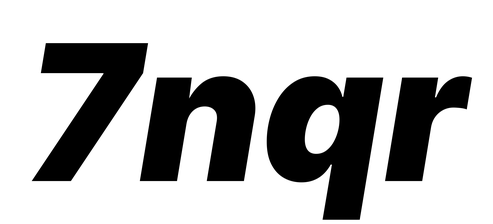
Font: Inter-Italic_Black_Italic